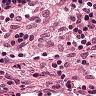
Metastatic tissue present: no